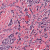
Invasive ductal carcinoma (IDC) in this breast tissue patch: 1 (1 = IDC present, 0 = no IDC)